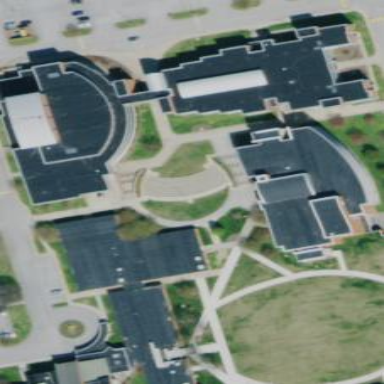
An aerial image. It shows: College building.